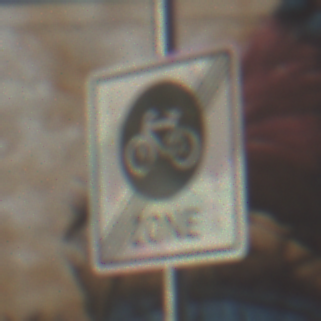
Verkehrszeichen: EndeFahrradzone
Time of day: MorningAfternoon
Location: Outdoor (Urban)
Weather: PartlyCloudy
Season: NotSpecified
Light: Natural